Interaction volume radius: 10 \u00c5
Interaction volume height: 20 \u00c5
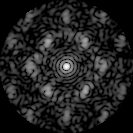
Disorder parameter: 0.6143